RGB frame:
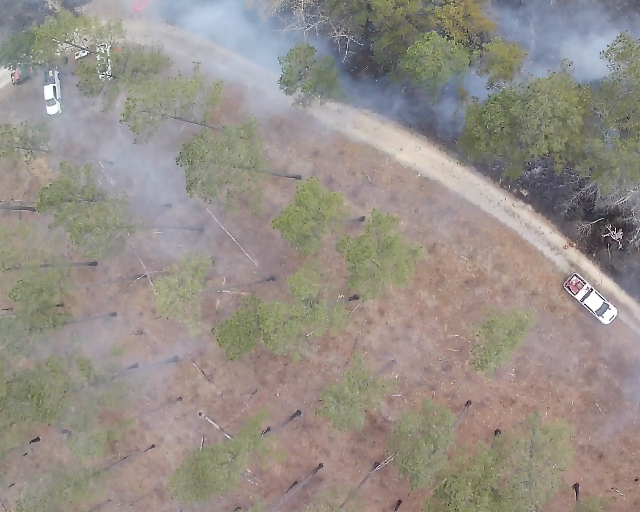
Thermal frame:
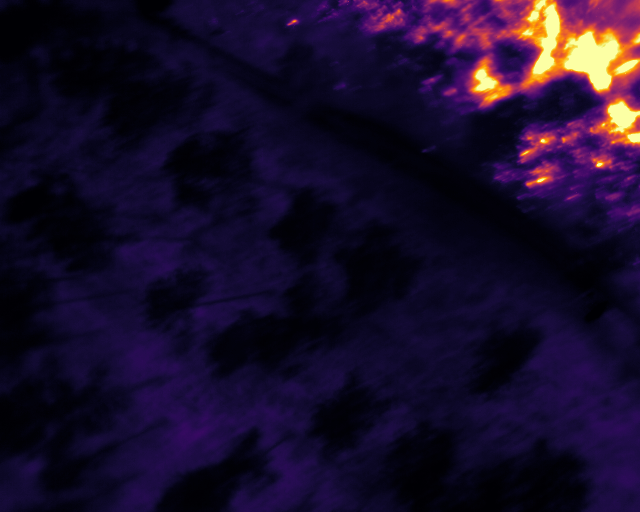
Captured: 2026-02-26 03:08:05
Pixels at or above 80 °C: 7905 (fraction of frame: 0.02412)